Field crop: maize
Growth stage: 2
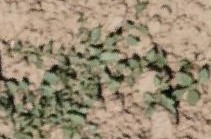
Species: convolvulus